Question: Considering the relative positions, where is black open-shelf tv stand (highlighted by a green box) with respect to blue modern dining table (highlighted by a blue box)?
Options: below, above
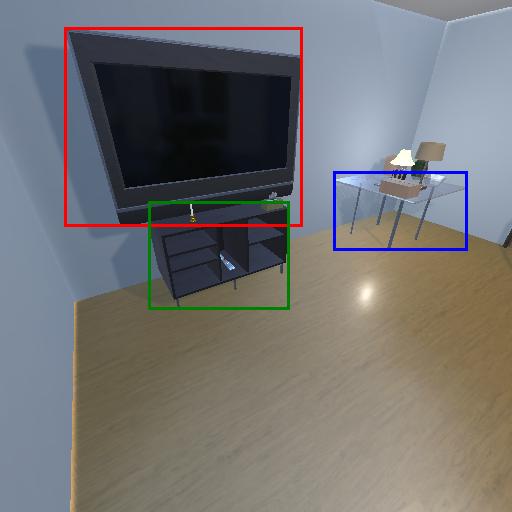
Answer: below